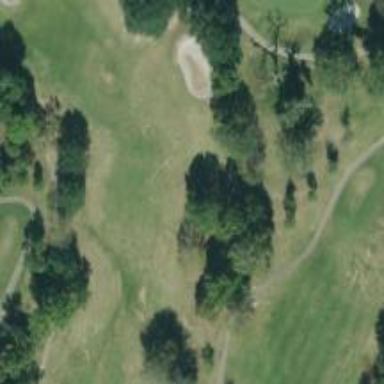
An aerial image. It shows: Golf hole.